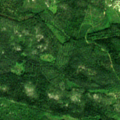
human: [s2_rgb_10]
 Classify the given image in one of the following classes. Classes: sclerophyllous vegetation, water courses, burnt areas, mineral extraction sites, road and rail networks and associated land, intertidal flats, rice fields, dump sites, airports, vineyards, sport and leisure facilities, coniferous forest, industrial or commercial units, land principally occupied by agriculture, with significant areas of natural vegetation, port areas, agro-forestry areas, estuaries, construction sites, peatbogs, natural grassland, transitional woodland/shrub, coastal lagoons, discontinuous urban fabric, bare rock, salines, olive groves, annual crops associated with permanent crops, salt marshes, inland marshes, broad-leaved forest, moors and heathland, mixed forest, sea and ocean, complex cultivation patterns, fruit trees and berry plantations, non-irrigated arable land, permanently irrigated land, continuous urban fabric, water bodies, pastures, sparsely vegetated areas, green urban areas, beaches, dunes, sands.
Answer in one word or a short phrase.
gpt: coniferous forest, mixed forest, transitional woodland/shrub